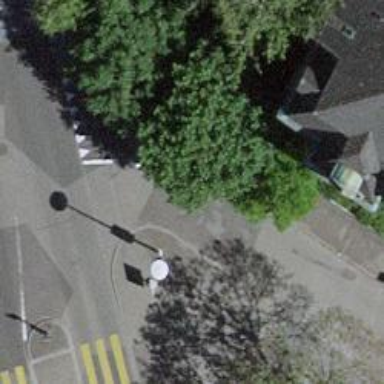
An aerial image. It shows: Residential road with asphalt surface and cycleway.